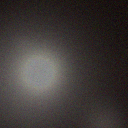
Screen state: off